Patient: sex F, age 75
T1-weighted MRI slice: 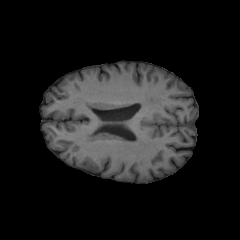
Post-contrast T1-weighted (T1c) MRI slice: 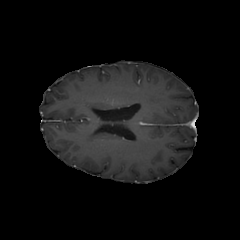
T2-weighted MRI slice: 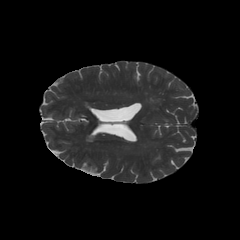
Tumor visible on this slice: no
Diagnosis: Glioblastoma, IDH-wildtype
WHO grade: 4